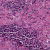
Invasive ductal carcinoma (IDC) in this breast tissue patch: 1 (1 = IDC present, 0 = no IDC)